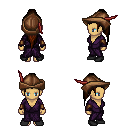
a pixel art fantasy rpg character, female body template, human, tanned skin, purple robe, white pants, brown extra-long topknot hairstyle, leather cap, leather bracers, black shoes, four views (front, back, left, right), 2x2 character sprite sheet, small pixel art, hard edges, no anti-aliasing